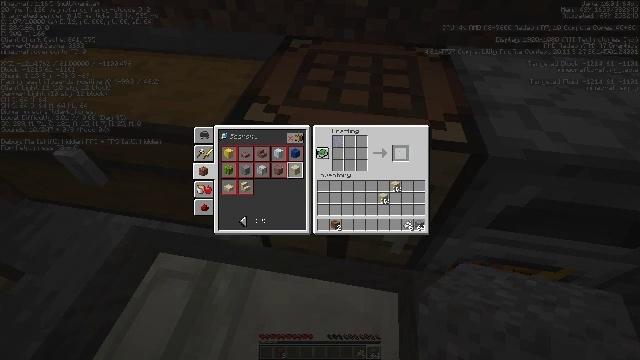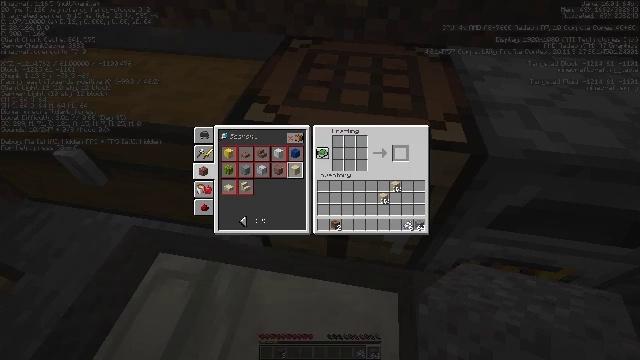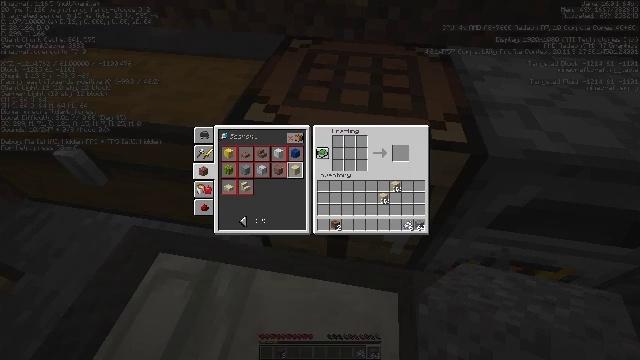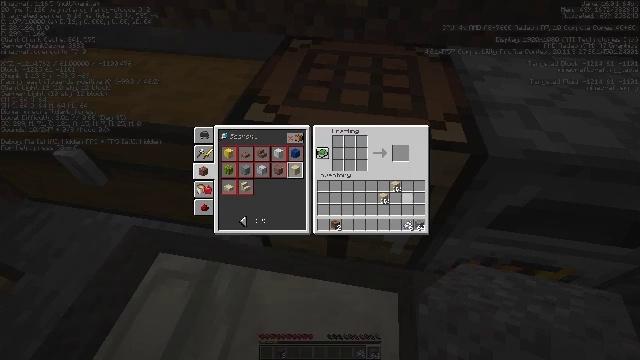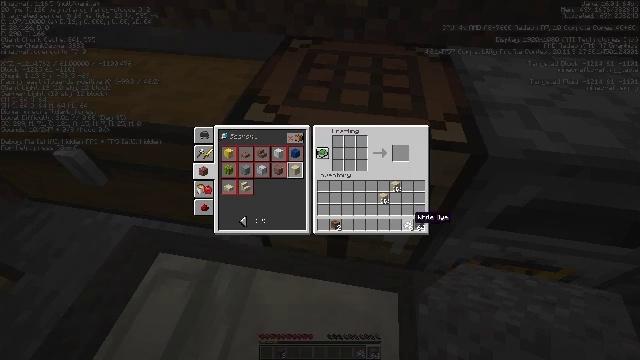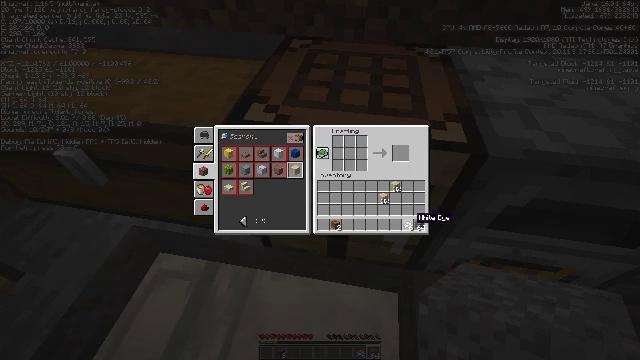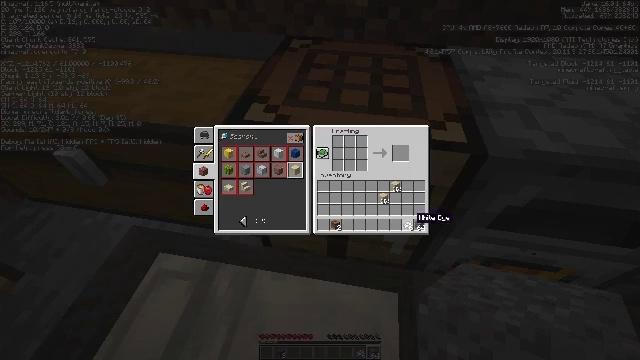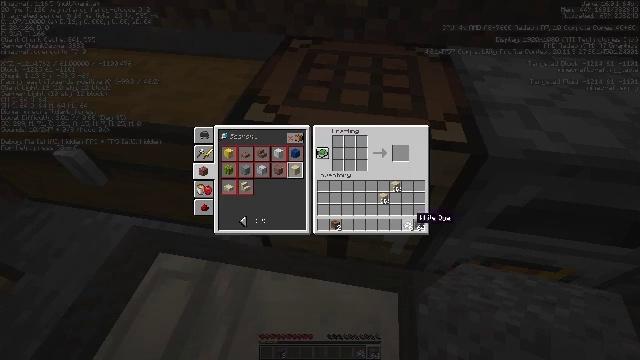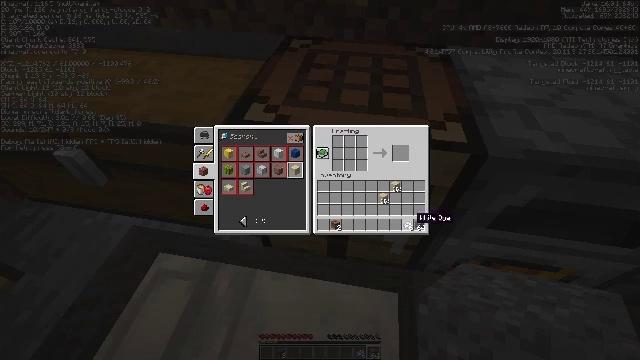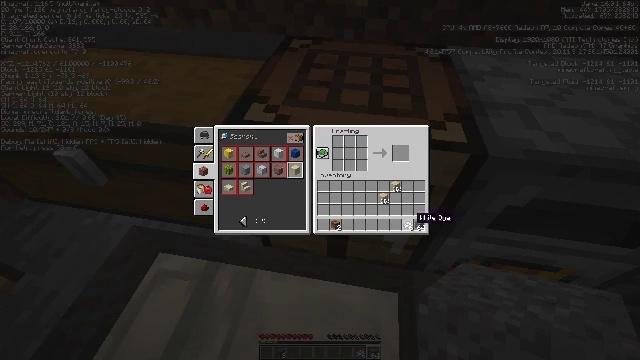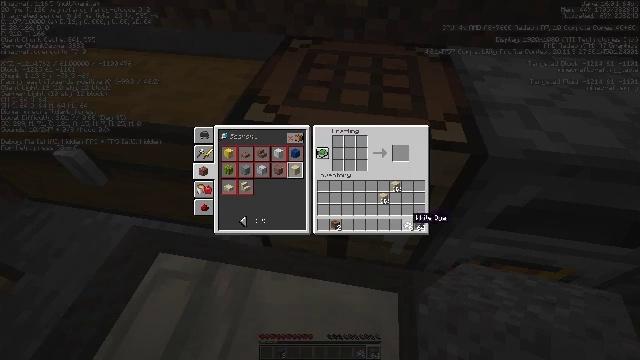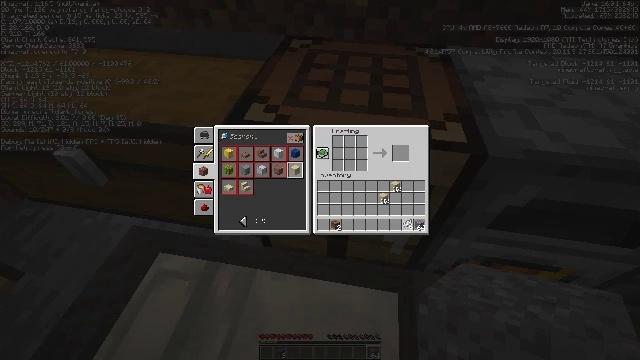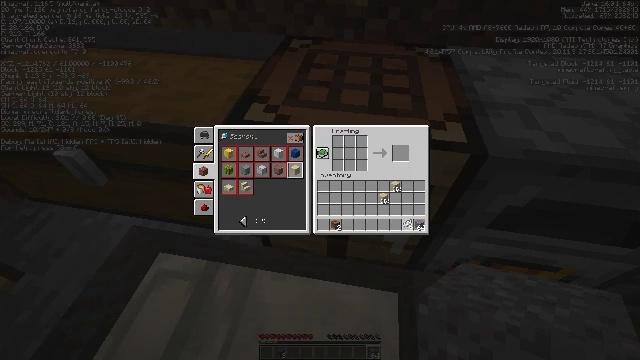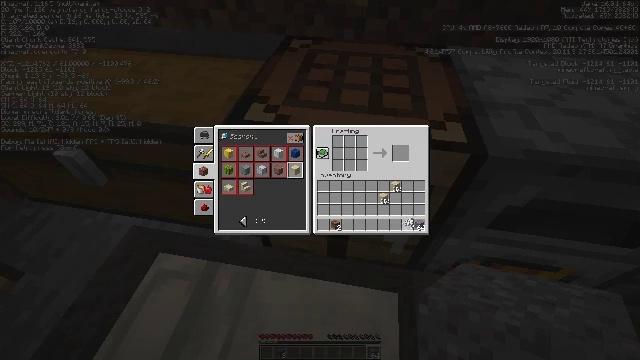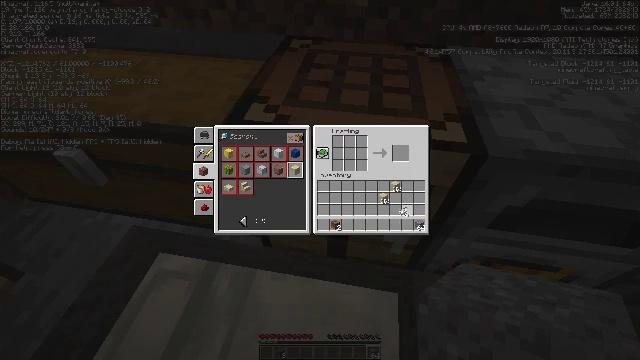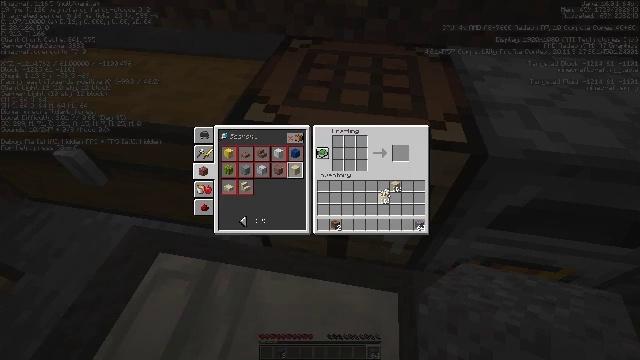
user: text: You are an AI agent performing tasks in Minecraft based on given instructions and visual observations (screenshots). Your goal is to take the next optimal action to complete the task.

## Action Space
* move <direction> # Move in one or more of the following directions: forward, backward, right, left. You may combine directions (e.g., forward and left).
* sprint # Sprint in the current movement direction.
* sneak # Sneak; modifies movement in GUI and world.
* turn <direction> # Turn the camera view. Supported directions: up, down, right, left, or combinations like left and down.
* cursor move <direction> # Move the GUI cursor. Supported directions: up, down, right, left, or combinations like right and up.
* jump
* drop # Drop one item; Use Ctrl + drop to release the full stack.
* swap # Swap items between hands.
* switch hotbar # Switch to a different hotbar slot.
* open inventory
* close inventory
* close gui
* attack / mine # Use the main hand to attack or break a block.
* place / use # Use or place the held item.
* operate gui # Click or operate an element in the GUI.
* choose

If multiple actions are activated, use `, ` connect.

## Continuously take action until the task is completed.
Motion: motion action
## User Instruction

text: Craft white concrete powder with the right recipe in the crafting table.
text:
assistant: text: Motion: sneak
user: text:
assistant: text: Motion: turn down
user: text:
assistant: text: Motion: turn right and down
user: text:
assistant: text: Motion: turn down
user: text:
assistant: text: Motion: no_op
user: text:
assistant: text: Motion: no_op
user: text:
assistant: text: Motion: no_op
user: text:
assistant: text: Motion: no_op
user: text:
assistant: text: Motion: no_op
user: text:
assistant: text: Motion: no_op
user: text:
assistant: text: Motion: attack / mine
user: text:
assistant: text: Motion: attack / mine
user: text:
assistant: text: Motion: attack / mine
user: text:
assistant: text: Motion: turn left and up
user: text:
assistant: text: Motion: turn left and up
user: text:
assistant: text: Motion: turn left and up
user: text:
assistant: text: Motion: turn up
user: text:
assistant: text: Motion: turn left and up
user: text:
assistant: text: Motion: turn left
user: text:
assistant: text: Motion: turn left and up
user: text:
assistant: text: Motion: turn left
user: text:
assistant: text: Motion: no_op
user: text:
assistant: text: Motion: no_op
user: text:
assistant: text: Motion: no_op
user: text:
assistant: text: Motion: no_op
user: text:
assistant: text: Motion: no_op
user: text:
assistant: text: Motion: no_op
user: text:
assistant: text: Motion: attack / mine
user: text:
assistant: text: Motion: attack / mine
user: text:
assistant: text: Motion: attack / mine